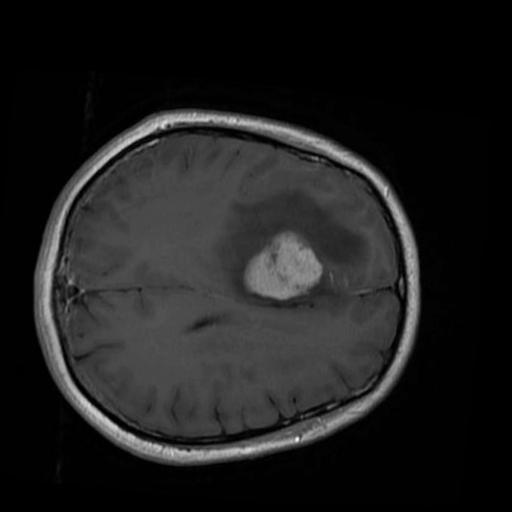
Label: brain_menin